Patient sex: M
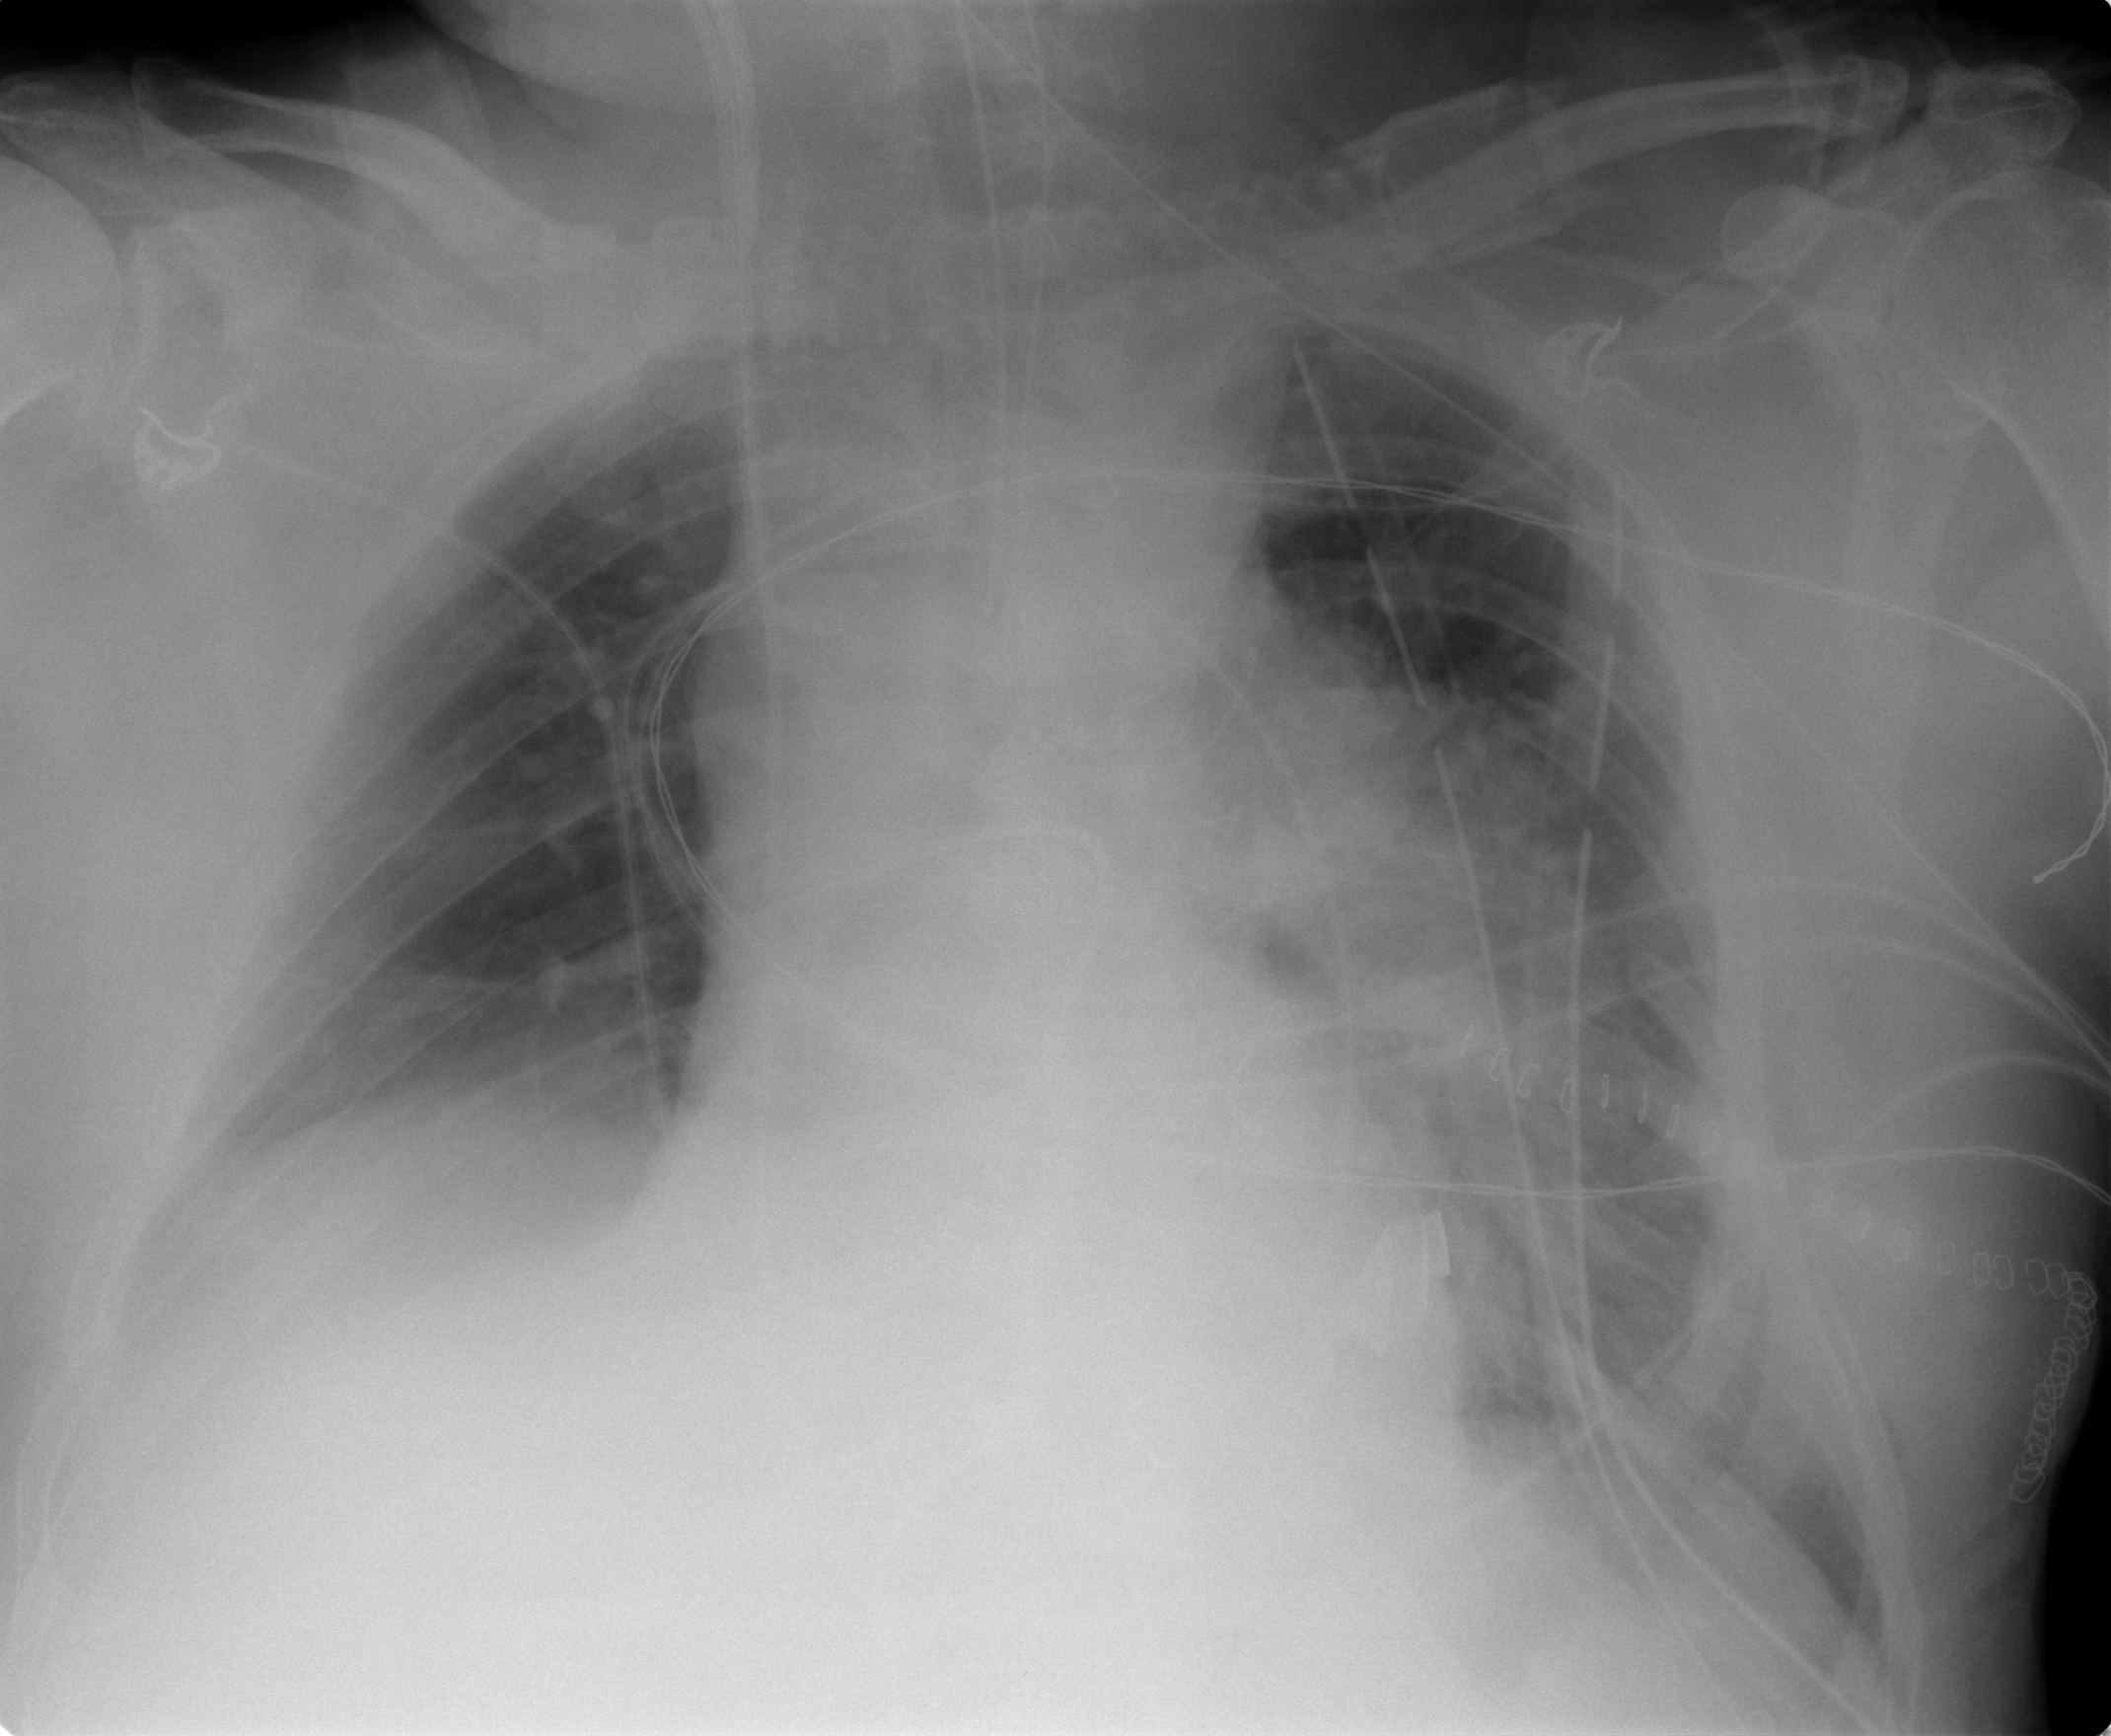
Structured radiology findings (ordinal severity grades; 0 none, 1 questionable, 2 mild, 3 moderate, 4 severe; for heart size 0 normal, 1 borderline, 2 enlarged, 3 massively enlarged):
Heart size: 0
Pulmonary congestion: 0
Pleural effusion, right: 1
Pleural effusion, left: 0
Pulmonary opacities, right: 0
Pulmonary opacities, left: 0
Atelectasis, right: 1
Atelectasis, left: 2